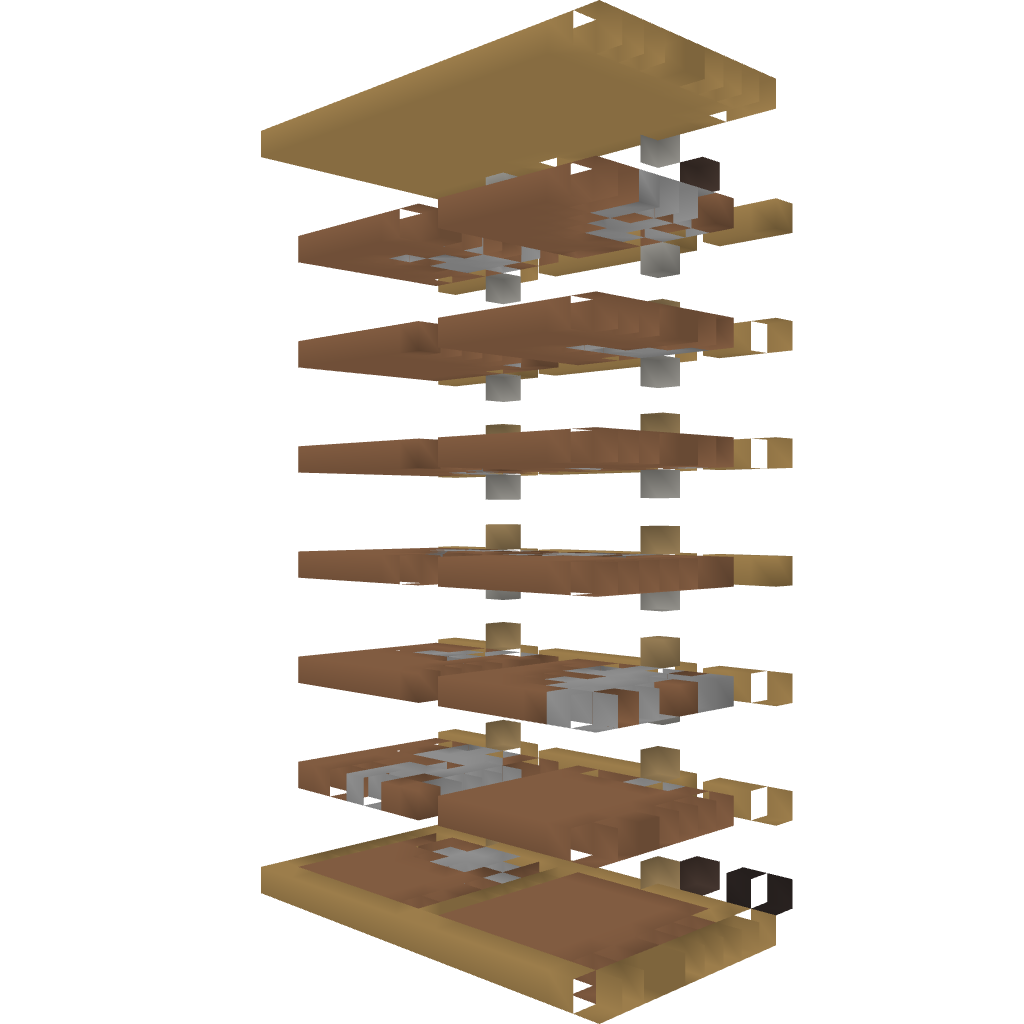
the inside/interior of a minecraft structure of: Rainbow sheep stable